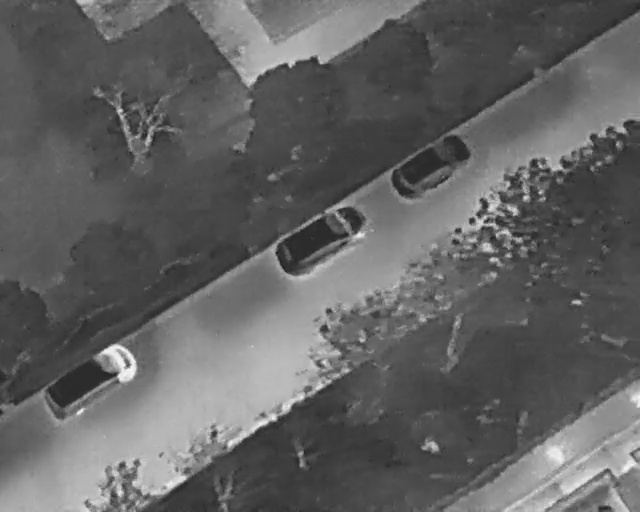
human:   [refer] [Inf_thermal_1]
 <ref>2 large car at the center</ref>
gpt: <box>[[46, 36, 53, 56, 147], [64, 23, 70, 41, 147]]</box>